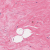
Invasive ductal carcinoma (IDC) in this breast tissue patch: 0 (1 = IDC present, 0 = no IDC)